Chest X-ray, PA view. Patient: 67 years old, sex F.
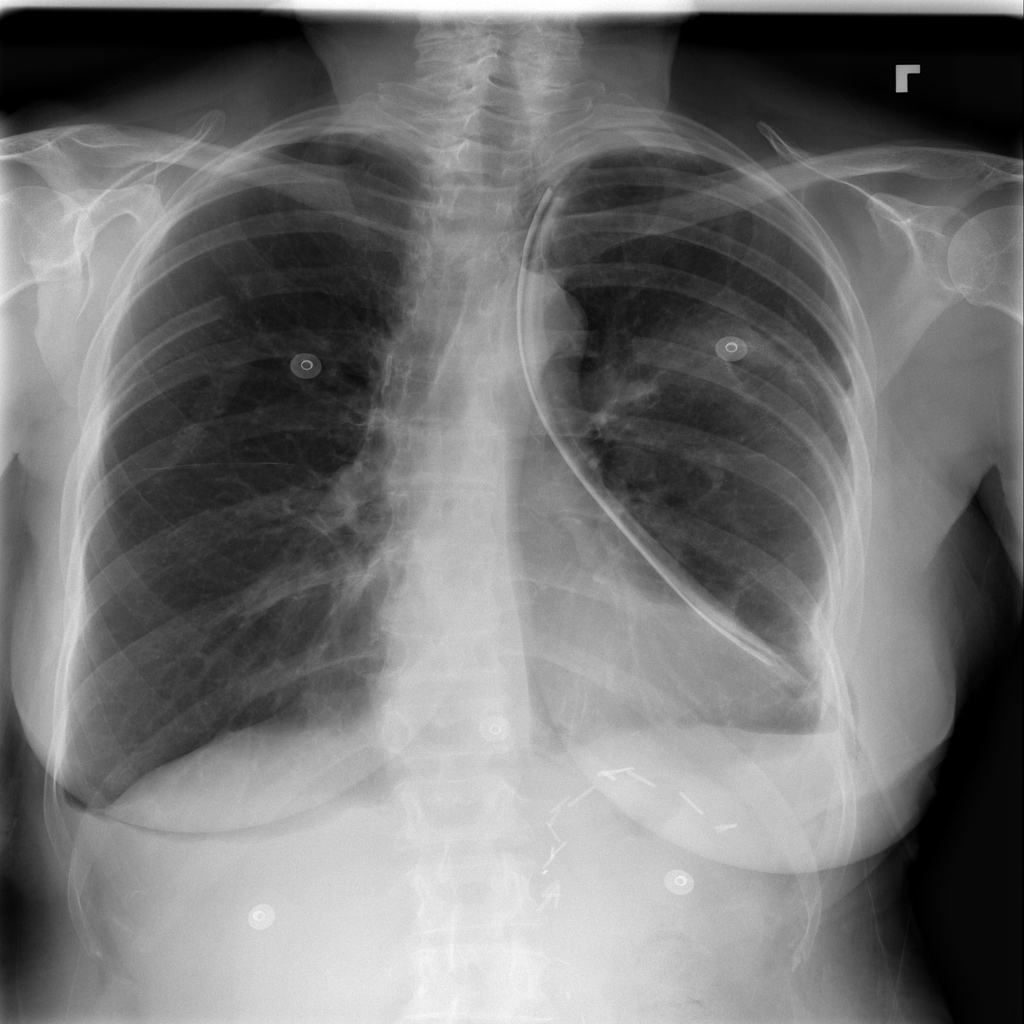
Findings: No Finding